Interaction volume radius: 5 \u00c5
Interaction volume height: 10 \u00c5
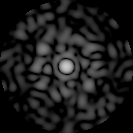
Disorder parameter: 0.8776